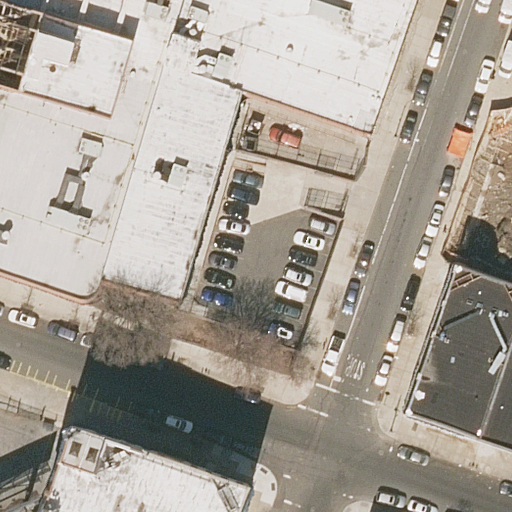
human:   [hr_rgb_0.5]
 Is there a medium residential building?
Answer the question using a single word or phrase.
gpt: yes

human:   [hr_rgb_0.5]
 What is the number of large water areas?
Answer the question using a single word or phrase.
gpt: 0

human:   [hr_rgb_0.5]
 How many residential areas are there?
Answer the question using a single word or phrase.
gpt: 0

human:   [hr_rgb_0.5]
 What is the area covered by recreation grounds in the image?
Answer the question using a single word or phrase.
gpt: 0m2

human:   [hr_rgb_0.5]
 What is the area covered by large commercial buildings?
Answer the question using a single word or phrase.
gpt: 0m2

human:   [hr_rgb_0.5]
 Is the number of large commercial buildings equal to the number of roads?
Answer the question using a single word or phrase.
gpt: no

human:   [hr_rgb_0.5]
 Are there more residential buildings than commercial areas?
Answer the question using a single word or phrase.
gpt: yes

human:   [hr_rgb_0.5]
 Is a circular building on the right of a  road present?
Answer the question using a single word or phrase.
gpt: no

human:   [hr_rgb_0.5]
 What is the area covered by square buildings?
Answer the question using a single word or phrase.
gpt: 0m2

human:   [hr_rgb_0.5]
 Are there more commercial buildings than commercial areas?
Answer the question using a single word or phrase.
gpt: no

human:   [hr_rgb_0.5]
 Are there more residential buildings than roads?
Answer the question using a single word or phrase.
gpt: yes

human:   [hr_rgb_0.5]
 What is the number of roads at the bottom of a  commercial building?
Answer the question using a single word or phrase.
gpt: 0

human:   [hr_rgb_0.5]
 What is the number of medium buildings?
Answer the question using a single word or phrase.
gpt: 1

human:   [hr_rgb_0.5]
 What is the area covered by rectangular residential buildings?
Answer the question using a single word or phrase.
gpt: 447m2

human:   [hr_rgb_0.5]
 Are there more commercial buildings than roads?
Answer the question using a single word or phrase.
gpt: no

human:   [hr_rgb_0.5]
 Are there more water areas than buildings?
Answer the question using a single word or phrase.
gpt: no

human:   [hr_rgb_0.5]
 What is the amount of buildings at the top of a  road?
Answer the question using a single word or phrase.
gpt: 1

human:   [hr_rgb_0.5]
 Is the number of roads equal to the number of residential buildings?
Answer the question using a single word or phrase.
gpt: no

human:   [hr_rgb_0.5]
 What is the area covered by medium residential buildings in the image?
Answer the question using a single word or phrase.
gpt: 447m2

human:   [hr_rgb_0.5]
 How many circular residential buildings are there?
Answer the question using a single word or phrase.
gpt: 0

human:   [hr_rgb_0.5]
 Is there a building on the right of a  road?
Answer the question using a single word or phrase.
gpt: yes

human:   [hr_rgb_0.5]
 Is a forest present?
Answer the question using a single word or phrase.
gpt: no

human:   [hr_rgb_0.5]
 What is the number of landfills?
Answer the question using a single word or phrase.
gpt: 0

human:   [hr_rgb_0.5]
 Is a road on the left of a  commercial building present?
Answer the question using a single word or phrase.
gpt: no

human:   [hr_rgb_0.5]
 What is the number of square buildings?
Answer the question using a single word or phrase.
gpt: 0

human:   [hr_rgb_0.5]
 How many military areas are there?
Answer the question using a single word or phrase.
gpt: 0

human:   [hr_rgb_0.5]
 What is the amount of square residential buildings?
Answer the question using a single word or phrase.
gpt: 0

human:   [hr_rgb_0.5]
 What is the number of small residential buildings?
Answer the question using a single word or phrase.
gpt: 0

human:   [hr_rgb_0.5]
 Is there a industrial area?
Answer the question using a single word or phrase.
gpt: no

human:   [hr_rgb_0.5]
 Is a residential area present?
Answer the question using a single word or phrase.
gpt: no

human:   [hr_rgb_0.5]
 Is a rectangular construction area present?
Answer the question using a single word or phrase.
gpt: no

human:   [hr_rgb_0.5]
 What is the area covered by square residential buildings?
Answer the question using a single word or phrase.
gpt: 0m2

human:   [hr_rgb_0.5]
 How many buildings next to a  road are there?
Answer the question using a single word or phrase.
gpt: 3

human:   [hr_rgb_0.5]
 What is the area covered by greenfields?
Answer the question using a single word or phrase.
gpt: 0m2

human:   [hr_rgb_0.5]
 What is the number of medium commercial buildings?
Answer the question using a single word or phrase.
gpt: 0

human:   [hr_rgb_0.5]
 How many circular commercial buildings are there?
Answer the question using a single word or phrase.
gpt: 0